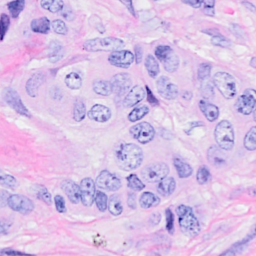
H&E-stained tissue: Breast